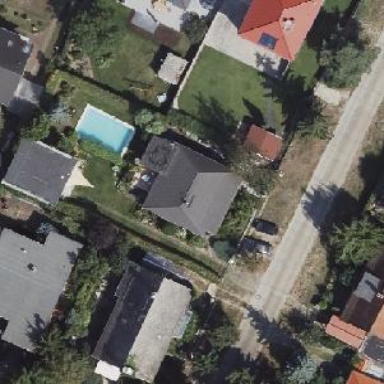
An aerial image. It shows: Detached building.